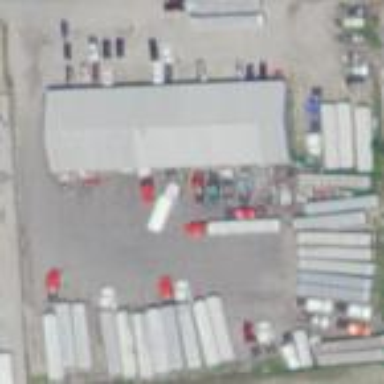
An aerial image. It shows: Parking area.